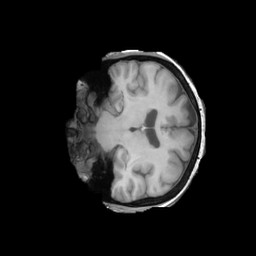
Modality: T1w
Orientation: coronal
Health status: ill
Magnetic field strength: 3 T